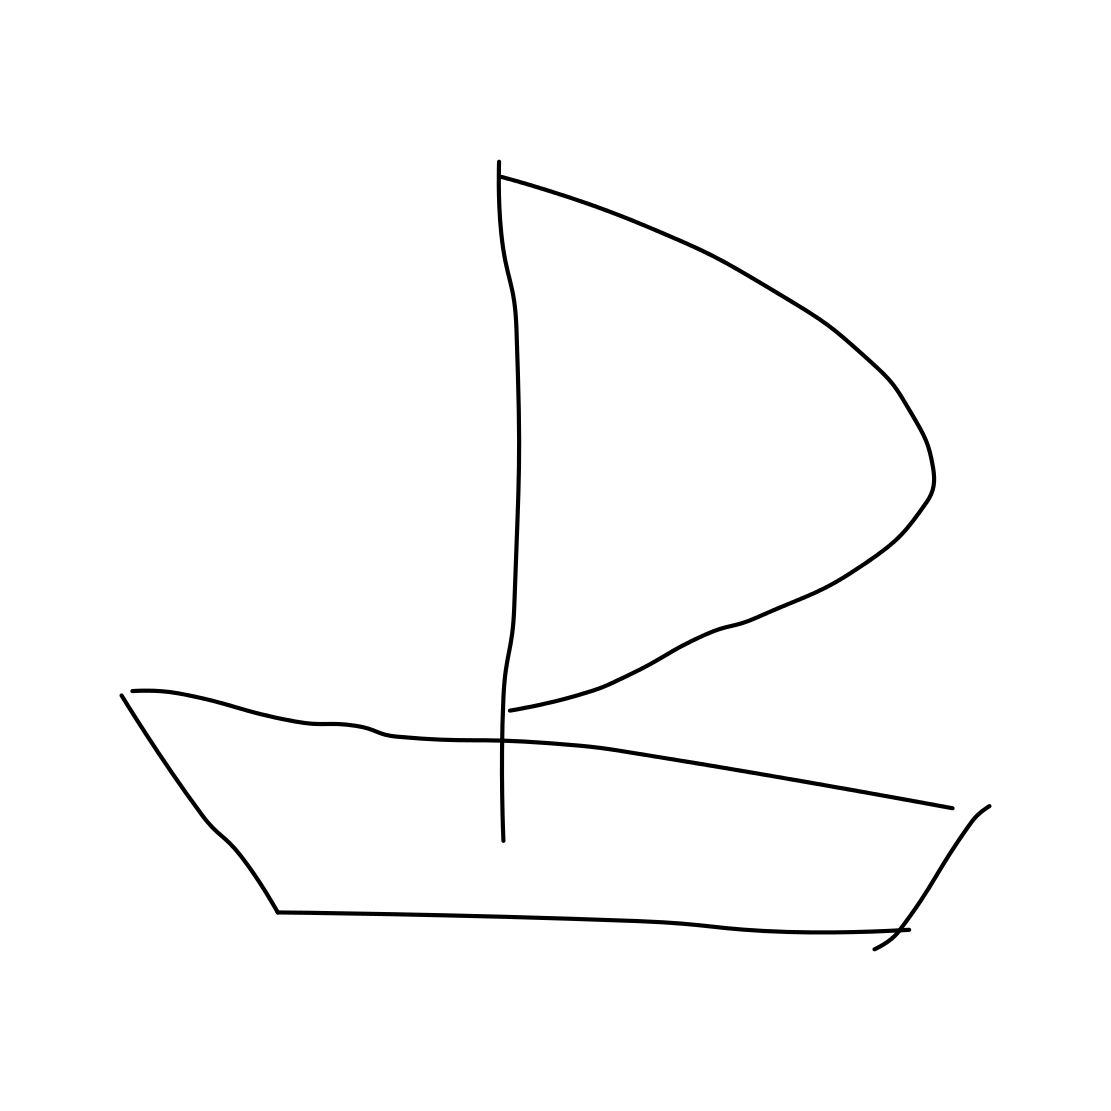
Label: ship